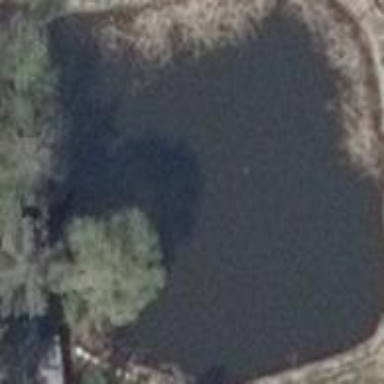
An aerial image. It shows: Pond surrounded by natural water.